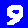
Digit: 9